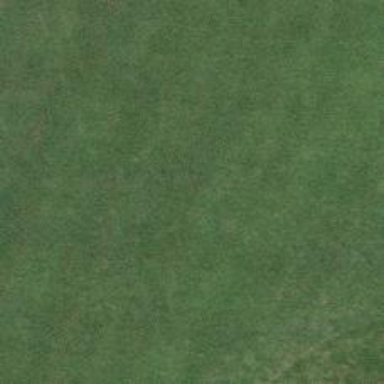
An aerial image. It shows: Golf hole.